Interaction volume radius: 5 \u00c5
Interaction volume height: 45 \u00c5
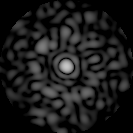
Disorder parameter: 0.8291